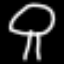
Label: mushroom